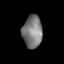
Tissue: prostate
Cell type: Fibroblasts
Senescence score: 0.7077
Nuclear area (px): 616
Mean DAPI intensity: 123.442